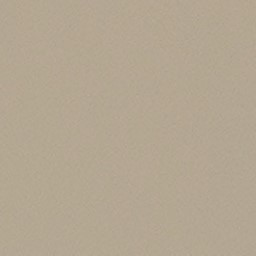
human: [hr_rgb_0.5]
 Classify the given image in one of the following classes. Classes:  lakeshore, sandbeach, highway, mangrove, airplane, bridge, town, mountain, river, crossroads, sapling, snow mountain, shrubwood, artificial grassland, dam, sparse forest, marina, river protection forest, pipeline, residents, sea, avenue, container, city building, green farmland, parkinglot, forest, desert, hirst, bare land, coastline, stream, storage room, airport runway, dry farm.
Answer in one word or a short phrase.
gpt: desert